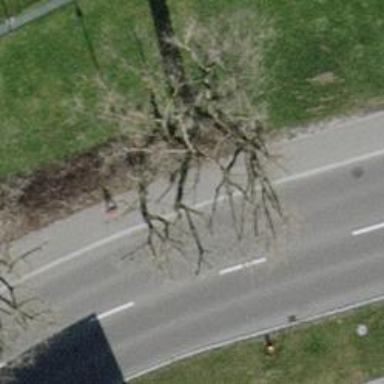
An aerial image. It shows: Cycleway.